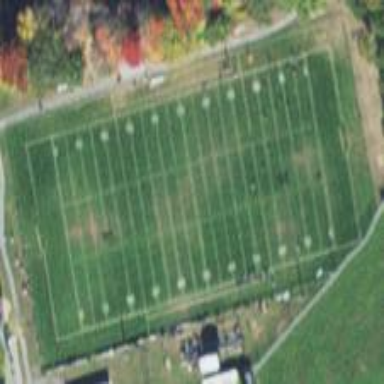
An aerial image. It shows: American football pitch.